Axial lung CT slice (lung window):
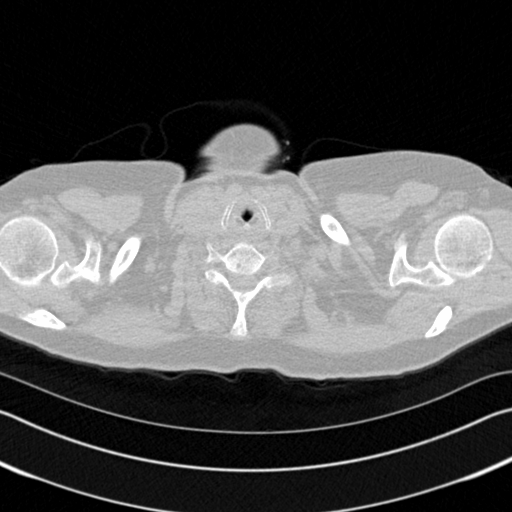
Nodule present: no